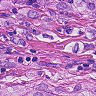
Metastatic tissue present: yes